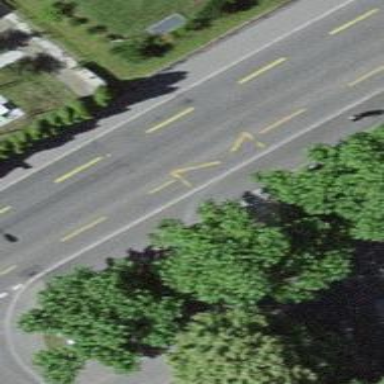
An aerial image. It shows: Public transport stop position.